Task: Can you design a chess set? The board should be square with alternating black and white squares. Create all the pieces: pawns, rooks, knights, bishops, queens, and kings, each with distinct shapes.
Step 4635:
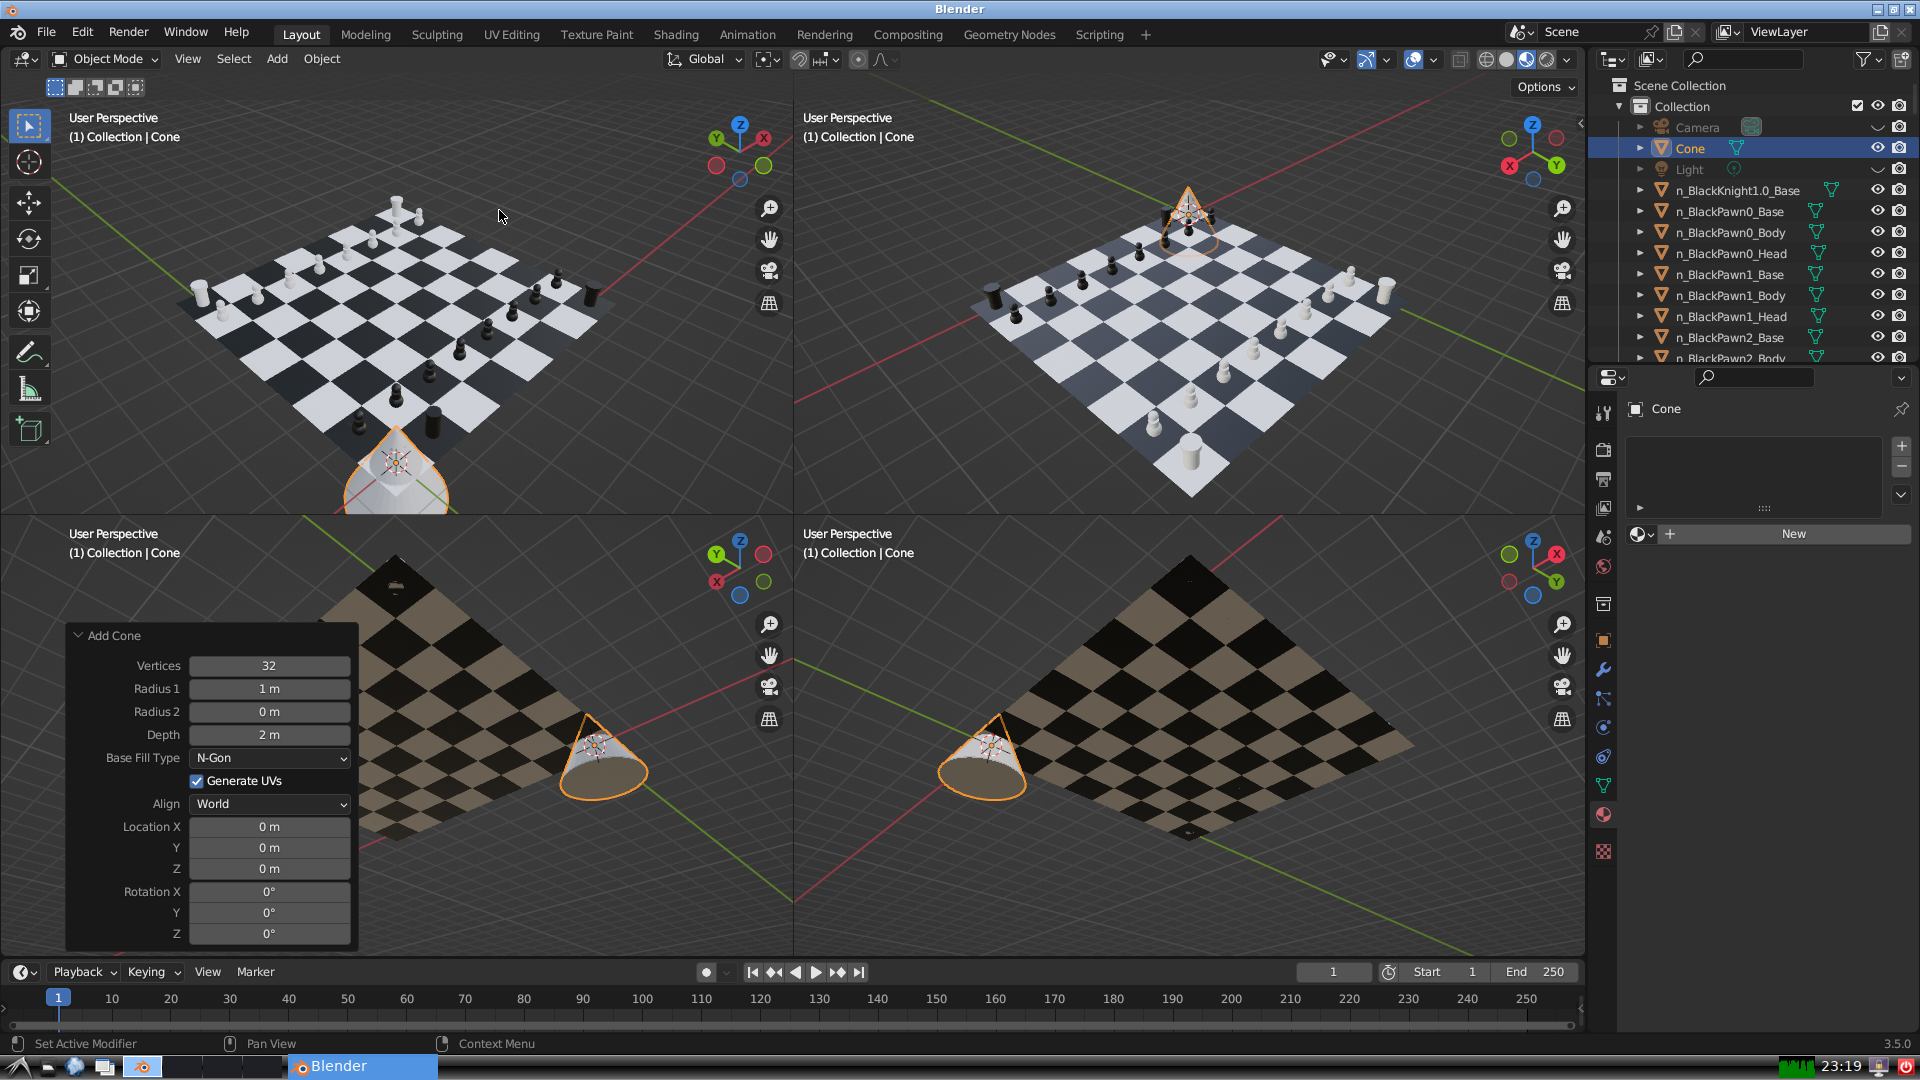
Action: {"mouse_move": [270, 689]}